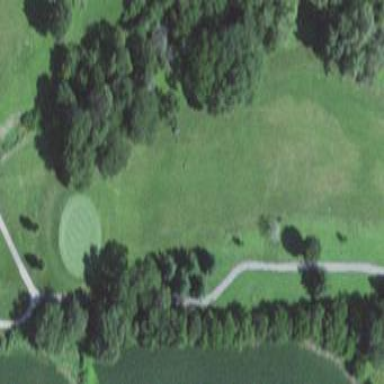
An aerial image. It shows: Grassy area designated as golf fairway.